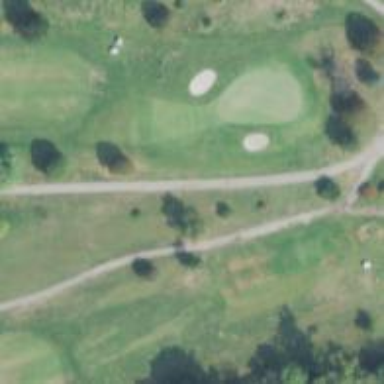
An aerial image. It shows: Path used for both walking and golf.